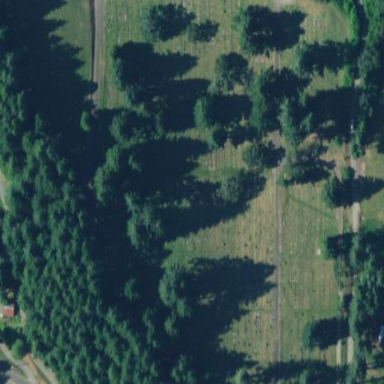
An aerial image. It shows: Grave yard.